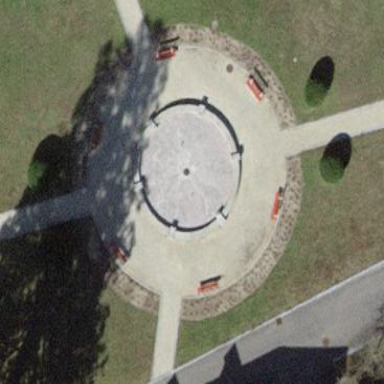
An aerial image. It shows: Beautiful fountain.